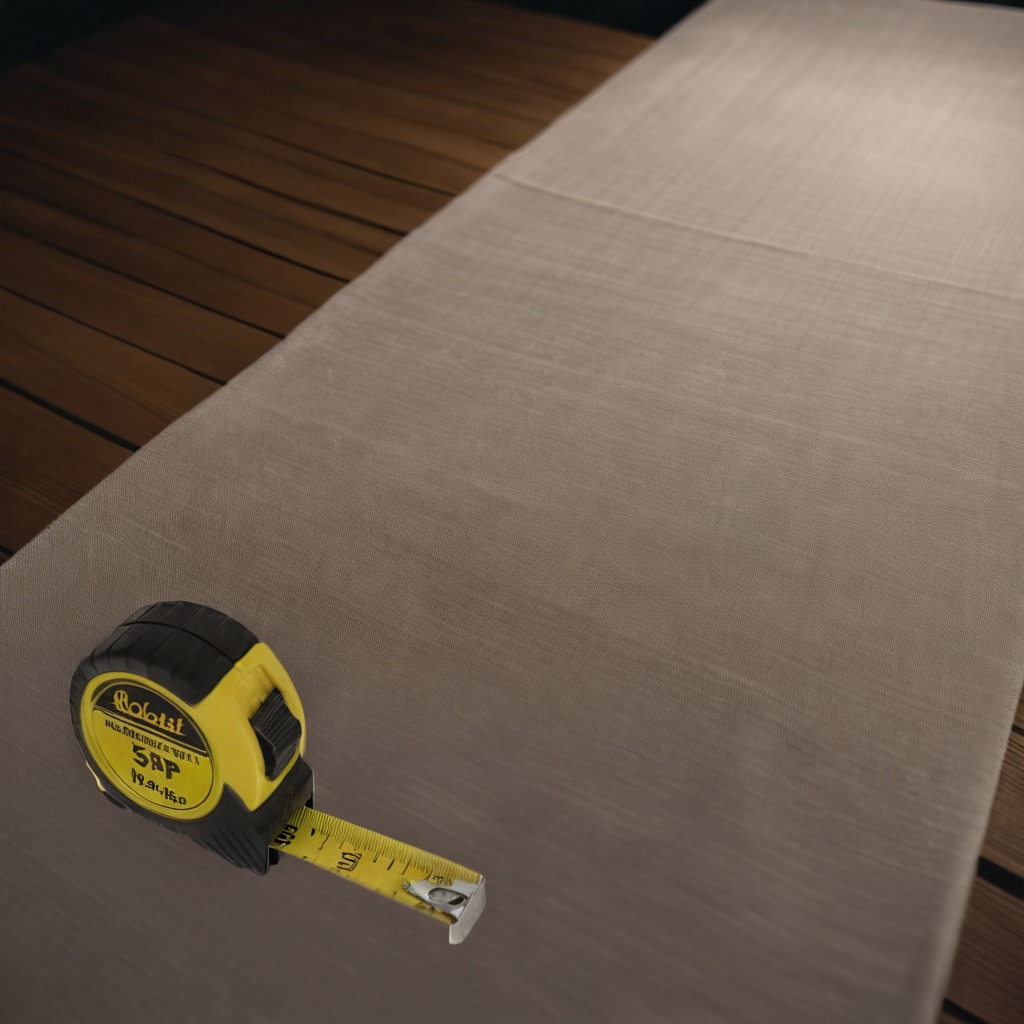
A measuring tape is lying on the wooden table.